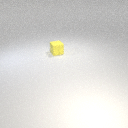
small yellow rubber cube